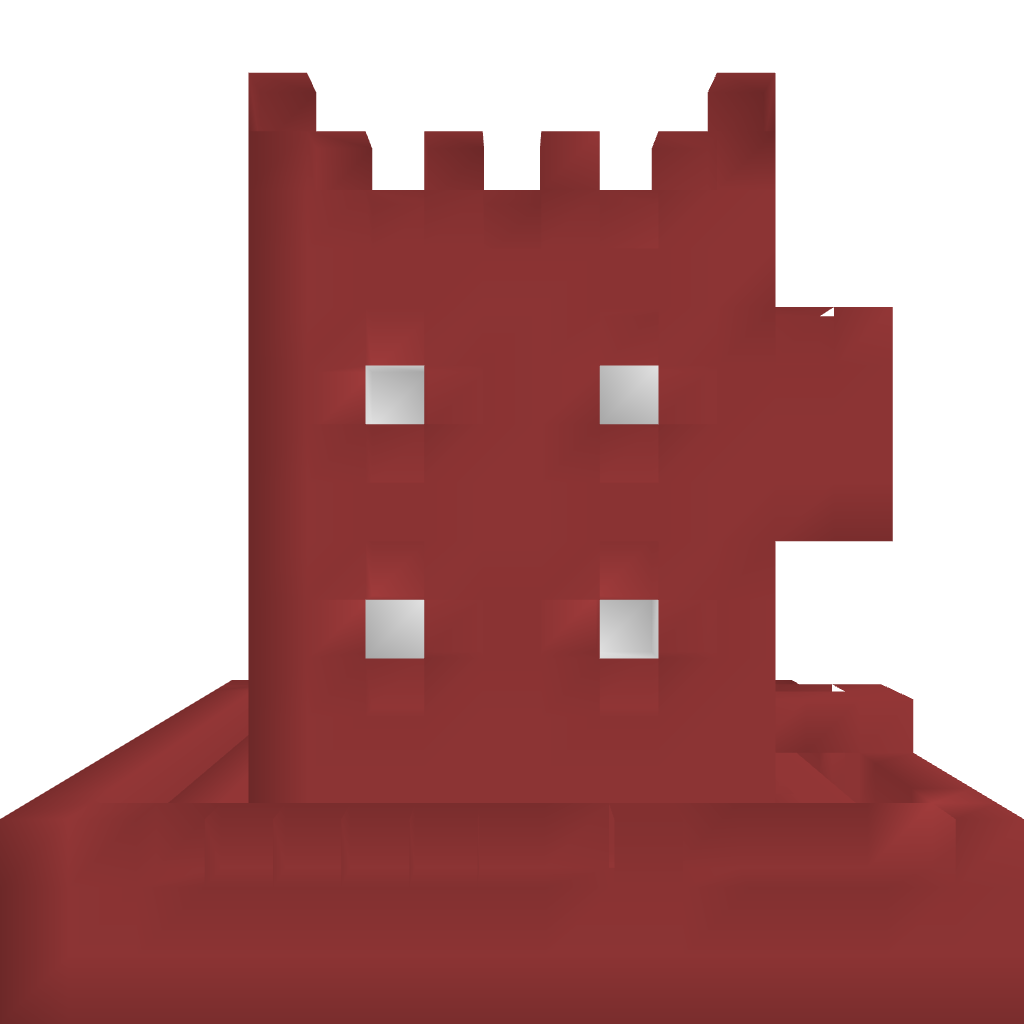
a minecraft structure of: PvPTower: Netherbrick good quality